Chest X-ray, AP view. Patient: 54 years old, sex M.
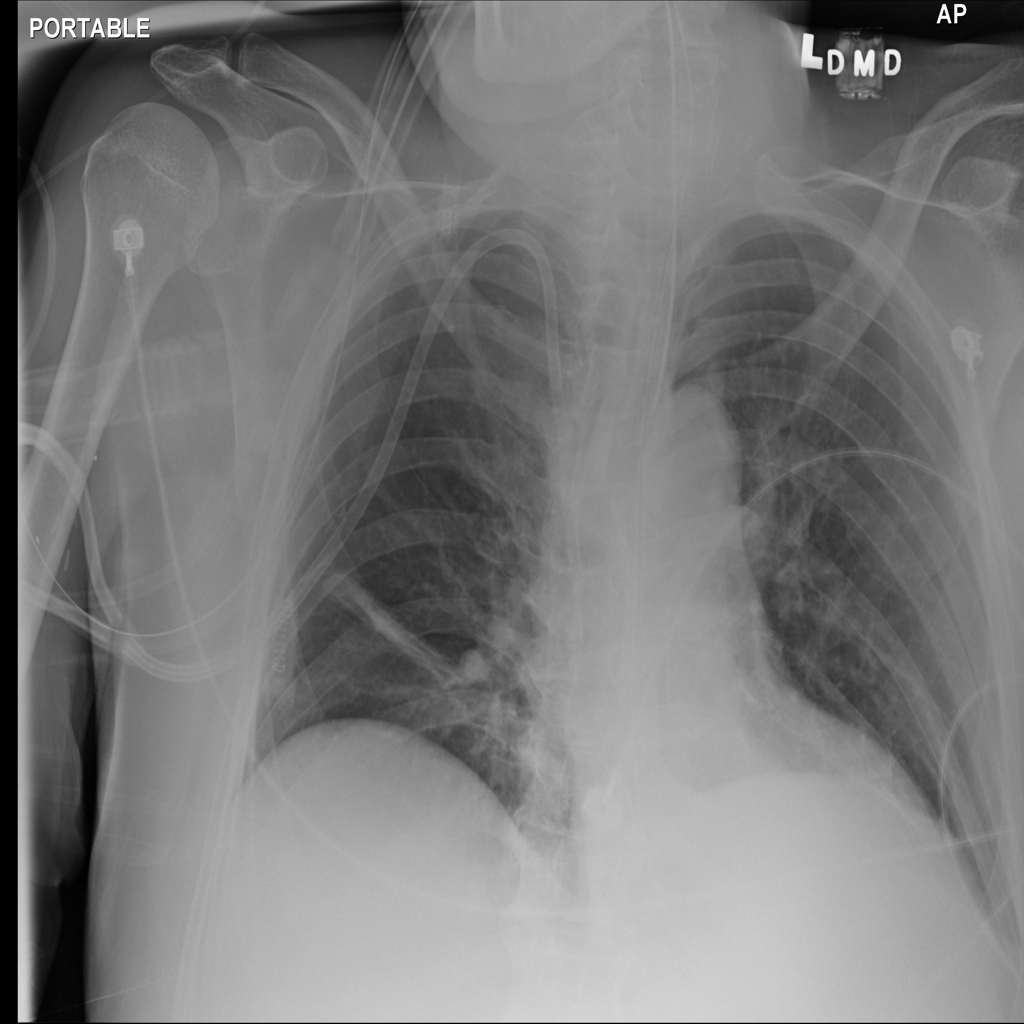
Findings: No Finding